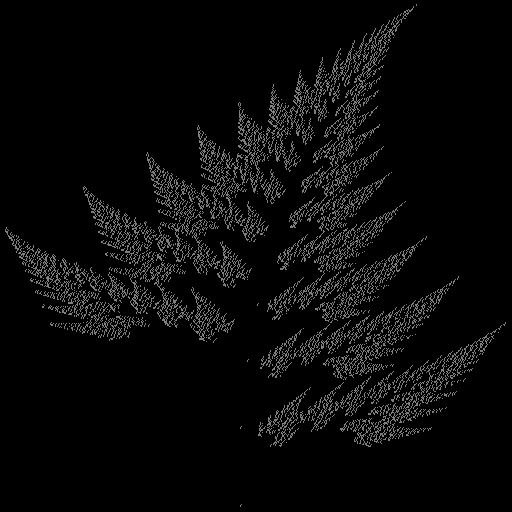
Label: fern